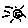
Label: sun